Aerial crown-view tile of a tropical tree (Barro Colorado Island, Panama), acquired 20250317:
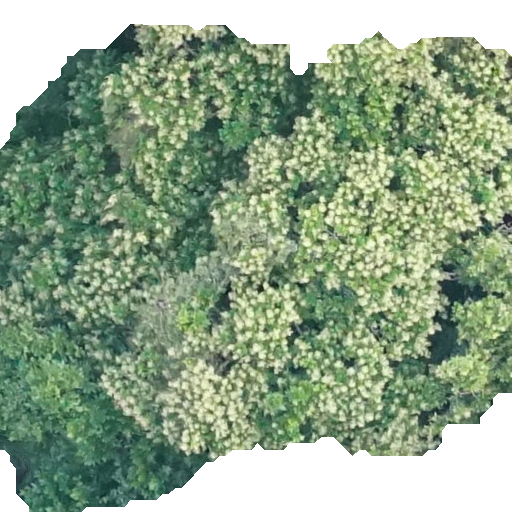
Species: Anacardium excelsum
GBIF accepted scientific name: Anacardium excelsum
Crown area: 368.461 m²